Question: I've just installed PhoneGap but I have run into an issue when trying to run a build command
'''
phonegap build android
'''
I get an error as follows:

It says that JAVA_HOME is set incorrectly and shows the path to the JRE yet you can see that JAVA_HOME is actually set to the bin folder of the JDK.
I have made sure that android sdk, jdk and ant are all on the path.
I can run javac from the command line myself without any problems, it's just PhoneGap which can't seem to find it for some reason.
Does anyone have a solution for this?
Thanks.
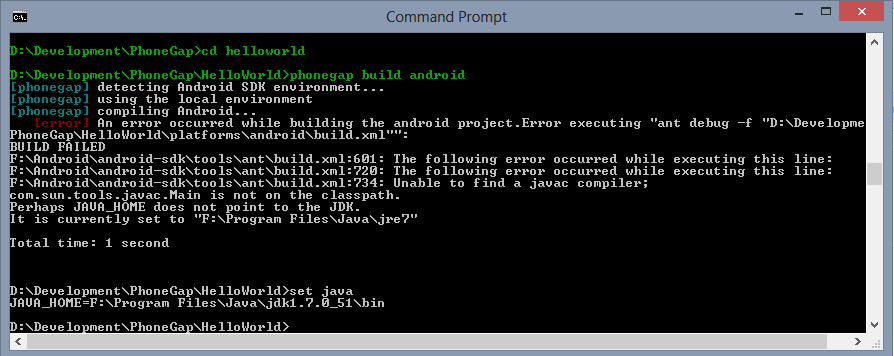
Answer: Remove the 'in' from the path, as 'JAVA_HOME' should point to the JDK installation itself.
To keep 'java', 'javac' and such as usable commands, add '%JAVA_HOME%in' to the path.